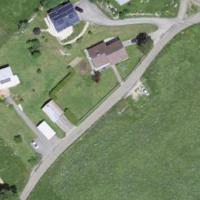
EUNIS habitat code: 25
Species observed at this site:
Ajuga reptans
Cornus sanguinea